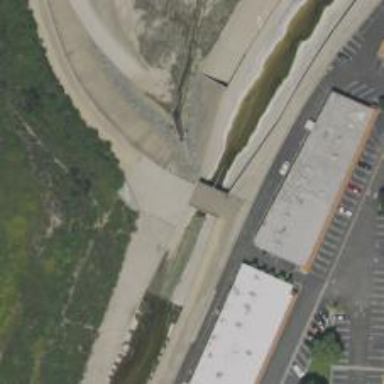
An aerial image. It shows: Path on bridge.